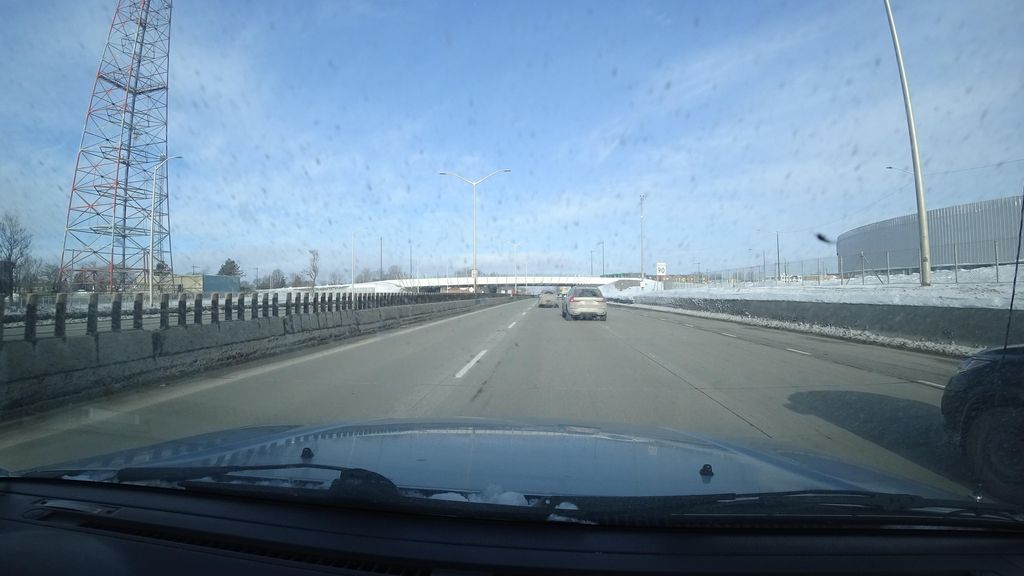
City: quebec_city